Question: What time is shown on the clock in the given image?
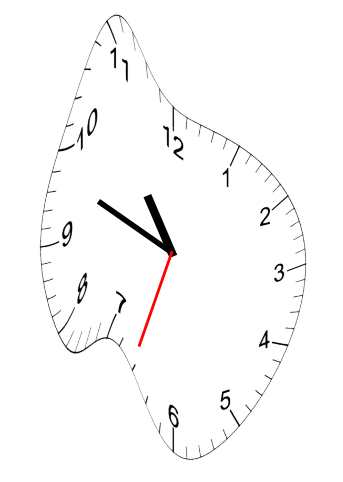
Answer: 10:48:33